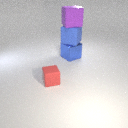
large blue rubber cube below large purple rubber cube